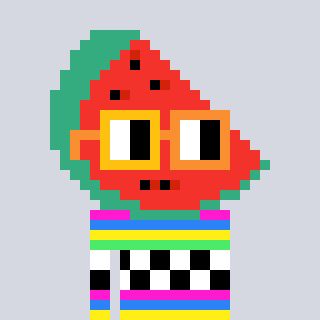
a pixel art character with square yellow and orange glasses, a watermelon-shaped head and a orange-colored body on a cool background